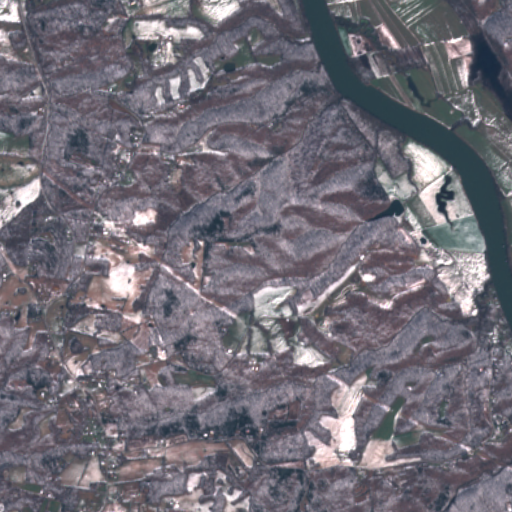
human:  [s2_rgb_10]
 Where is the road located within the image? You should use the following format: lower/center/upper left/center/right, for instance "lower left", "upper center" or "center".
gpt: There is no road in the image.